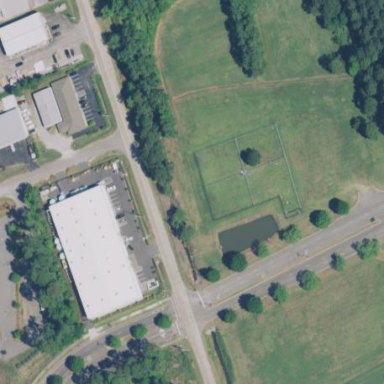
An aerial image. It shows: Park designated as dog park.